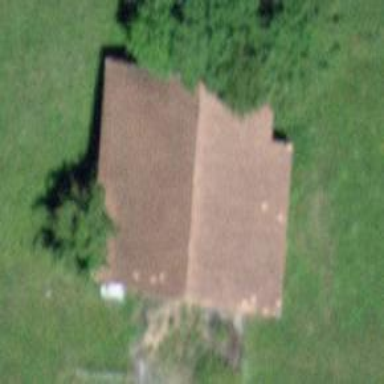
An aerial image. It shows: Barn.